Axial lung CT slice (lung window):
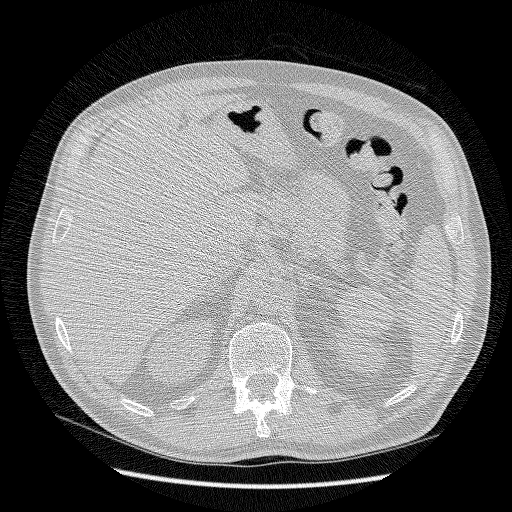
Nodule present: no